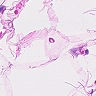
Metastatic tissue present: no